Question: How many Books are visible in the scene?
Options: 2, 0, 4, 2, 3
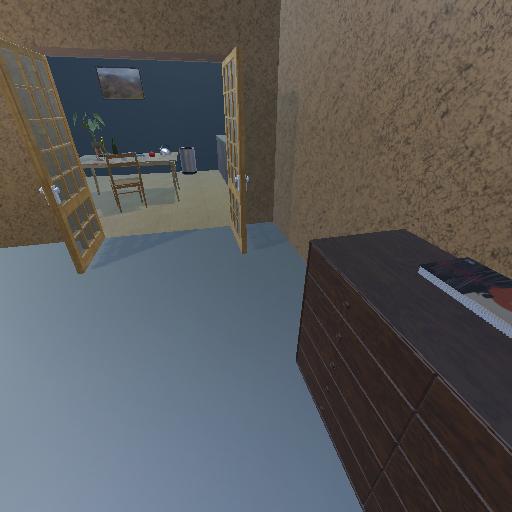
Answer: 2